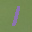
Label: 1